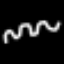
Label: squiggle